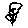
Label: flower